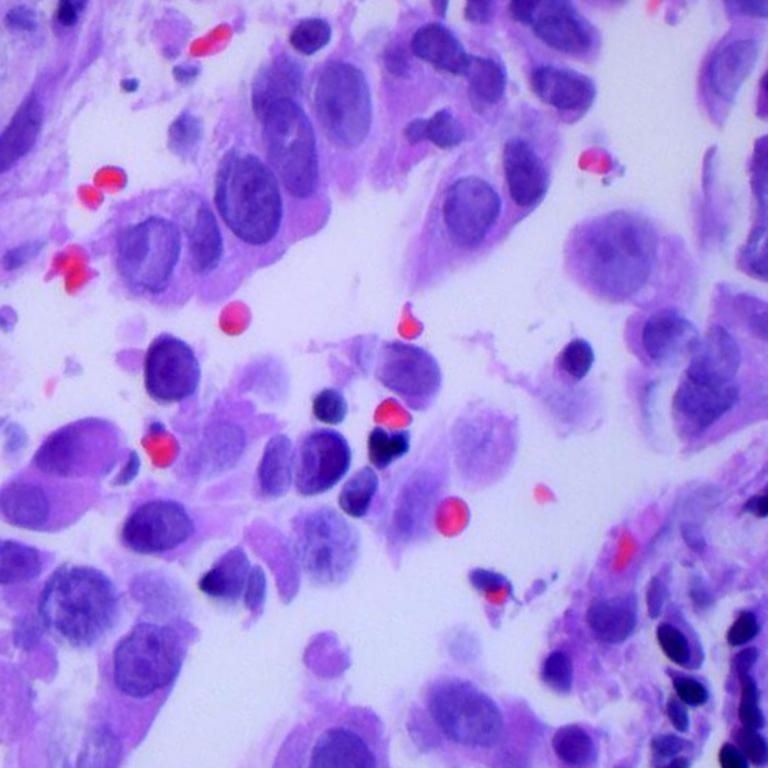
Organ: lung
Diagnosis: adenocarcinomas